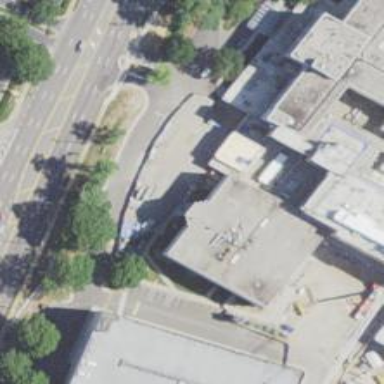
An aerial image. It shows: Commercial building.